Field crop: tomato
Growth stage: 1
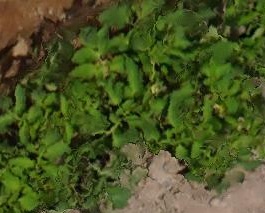
Species: tomato